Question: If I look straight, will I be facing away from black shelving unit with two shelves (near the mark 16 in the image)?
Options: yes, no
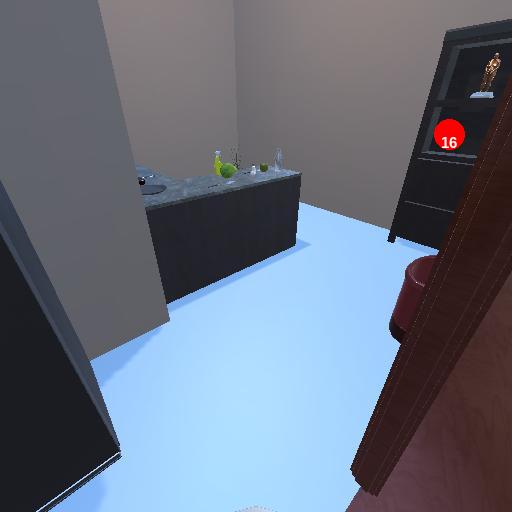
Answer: yes